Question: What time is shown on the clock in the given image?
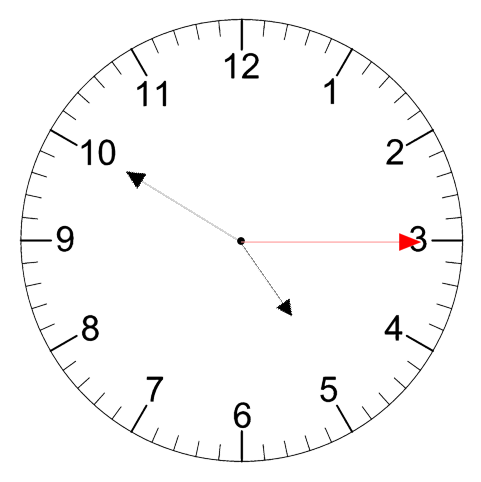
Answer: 04:50:15